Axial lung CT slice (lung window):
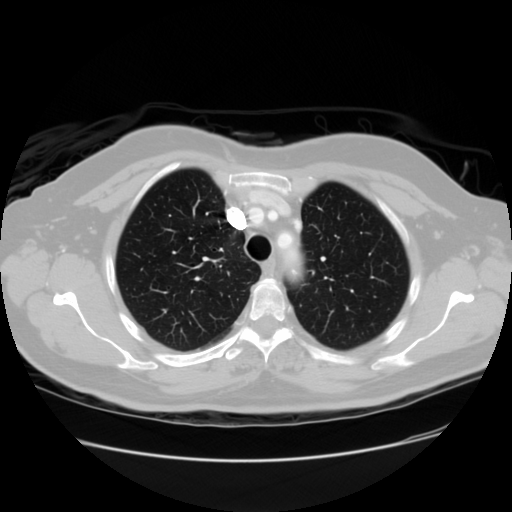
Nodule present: no